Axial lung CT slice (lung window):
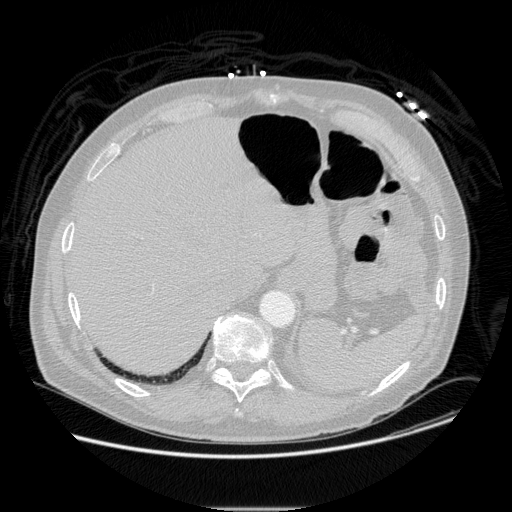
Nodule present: no